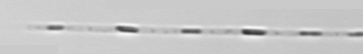
Label: Leptocylindrus